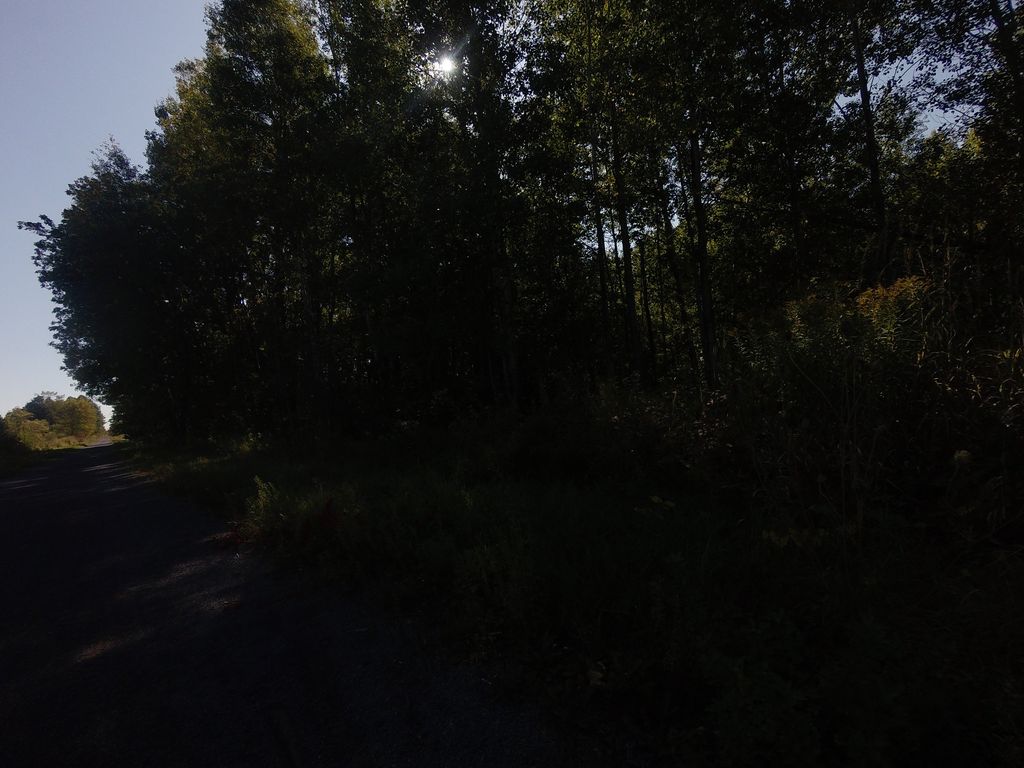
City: ottawa-gatineau